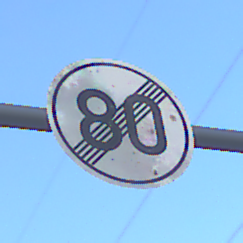
Verkehrszeichen: EndeGeschwindigkeit80
Umgebung: Outdoor, Nature
Tageszeit: Dawn
Wetter: Clear
Licht: Natural
Jahreszeit: NotSpecified
Kontrast: LowContrast